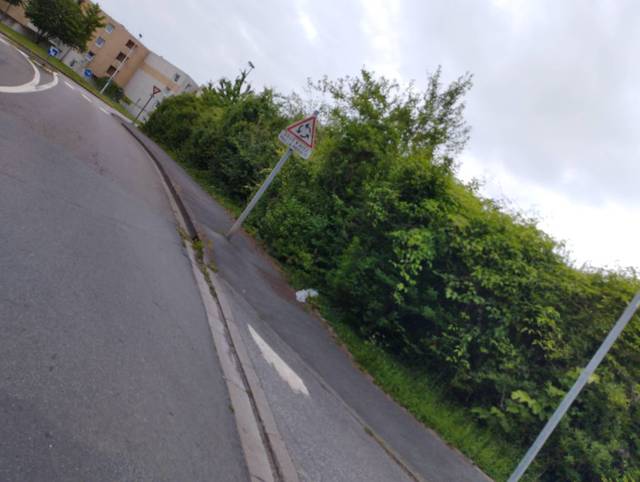
Region: France
Coordinates: 50.286, 2.797